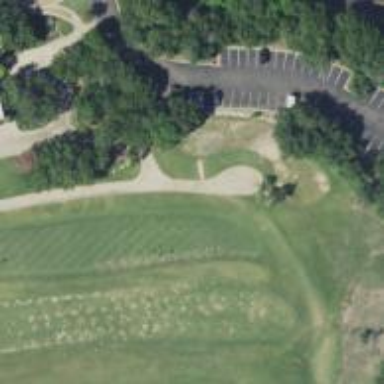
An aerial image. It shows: Path for both road and golf.